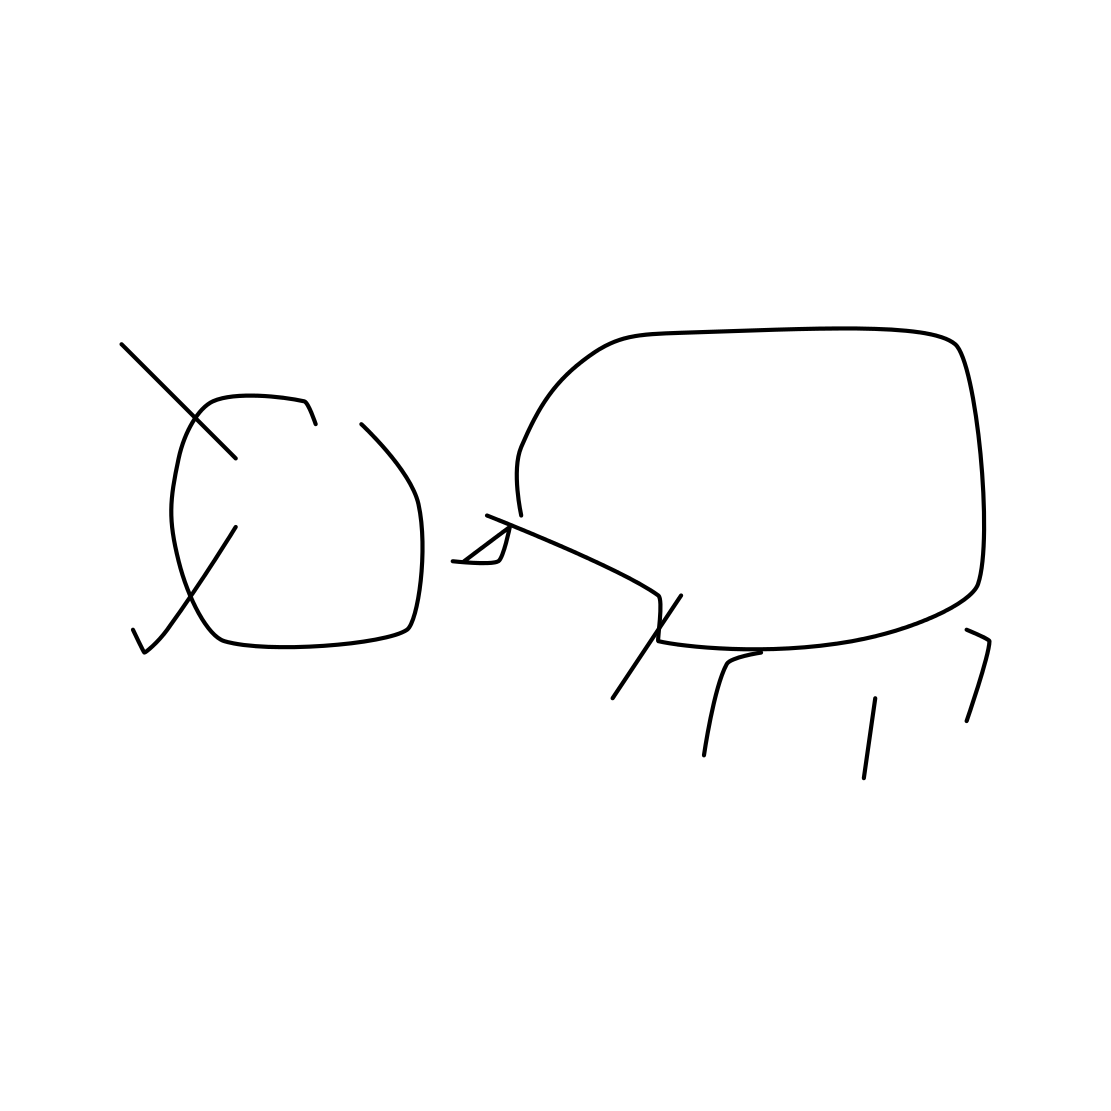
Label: ant